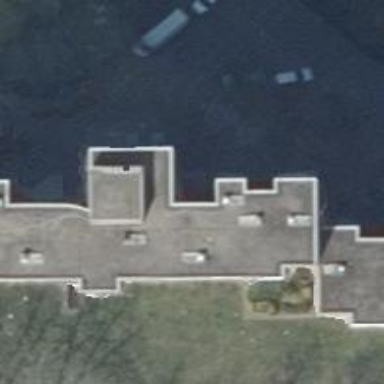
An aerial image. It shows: Apartment building with flat roof.